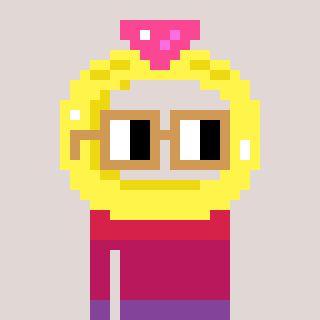
a pixel art character with square brown glasses, a ring-shaped head and a computerblue-colored body on a warm background